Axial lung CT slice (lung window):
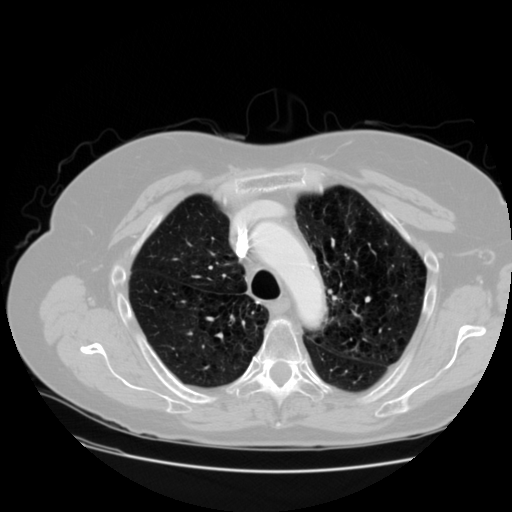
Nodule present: no